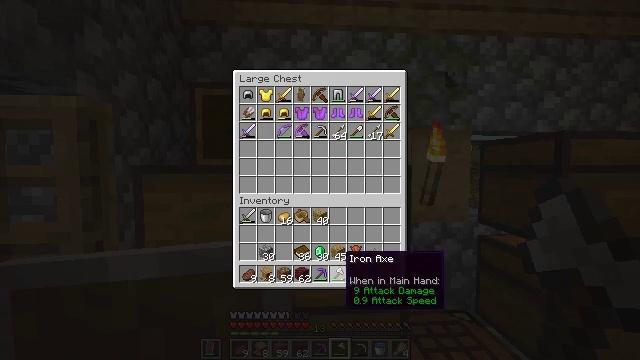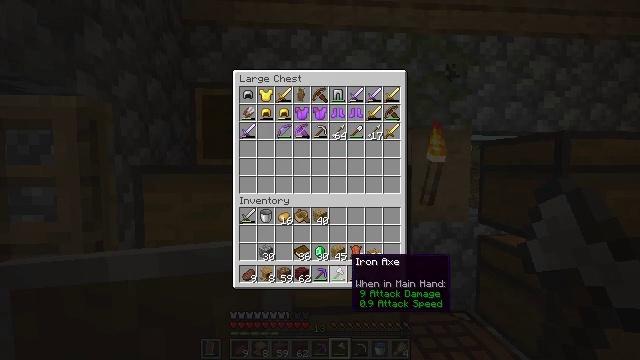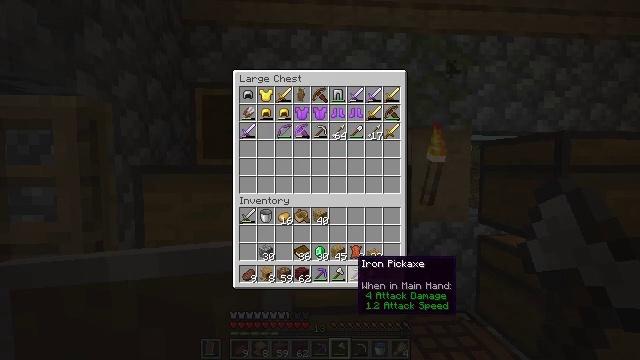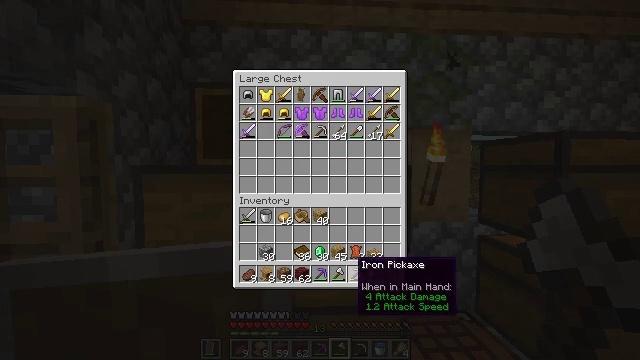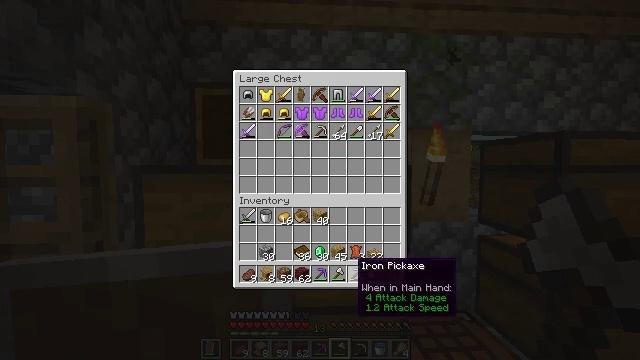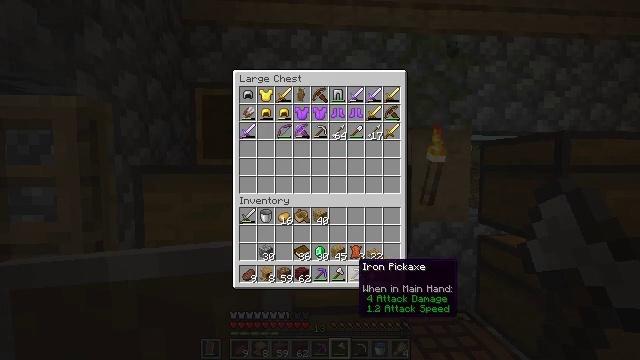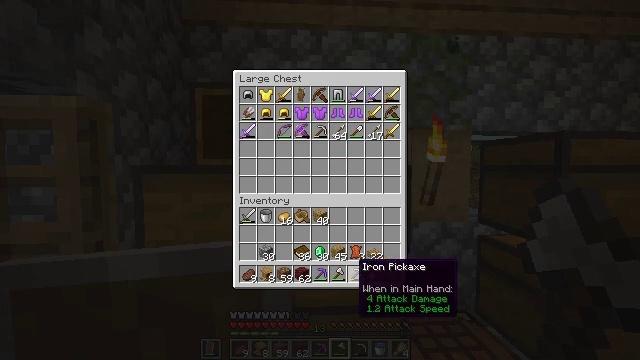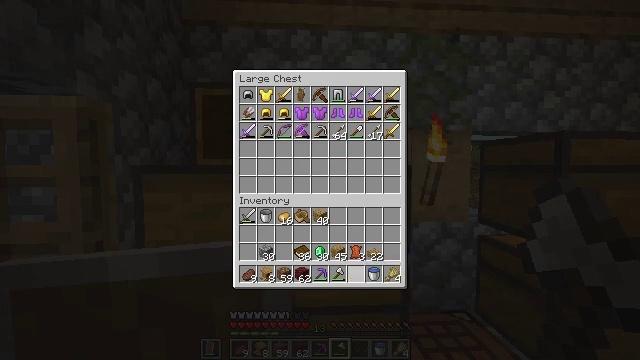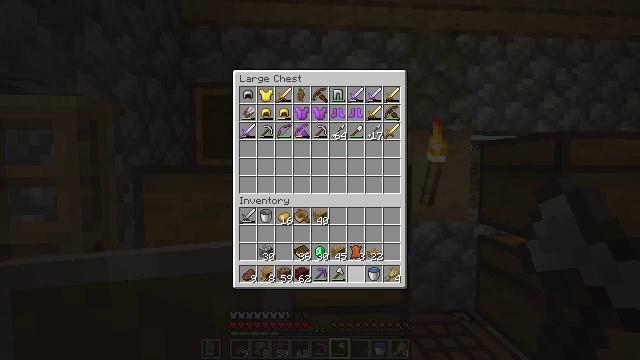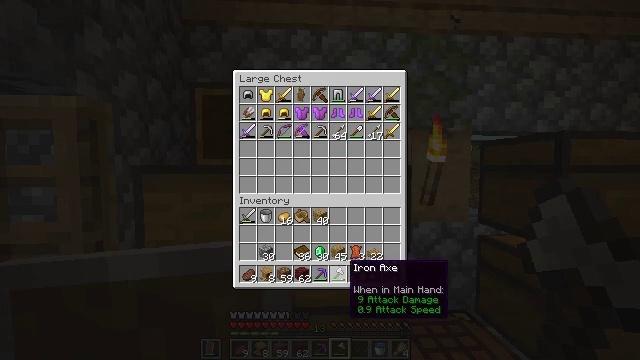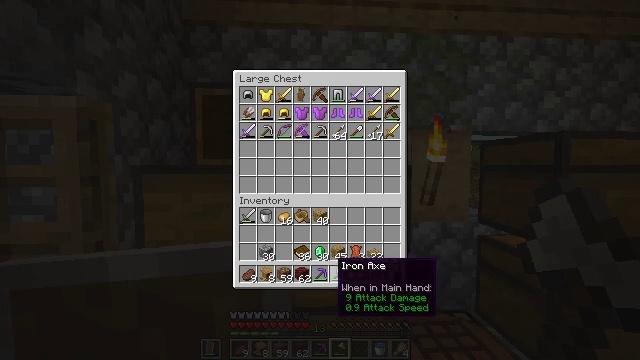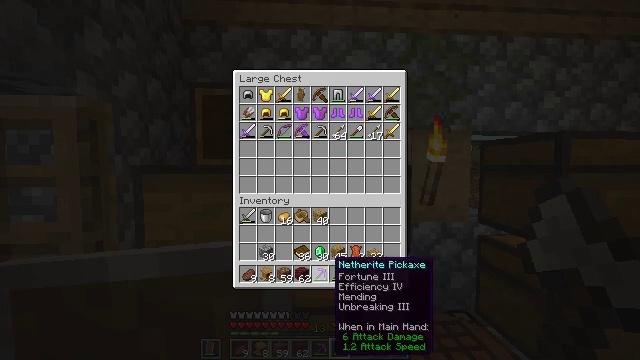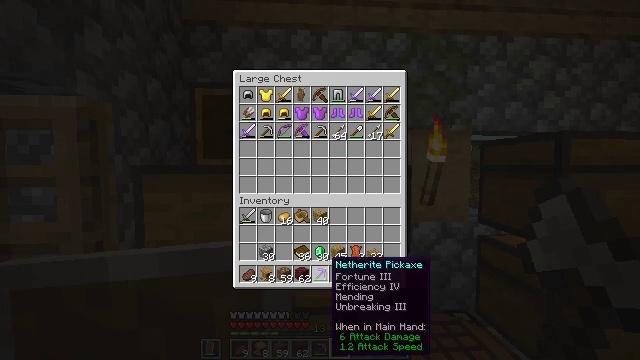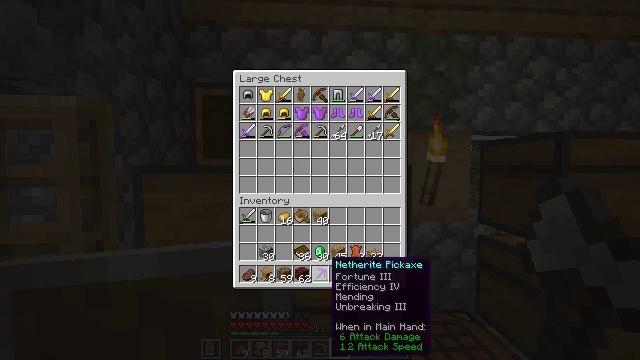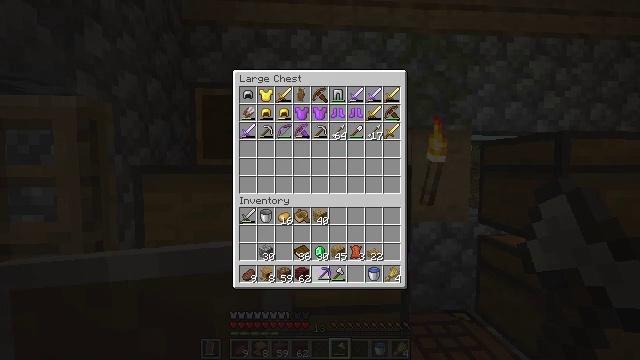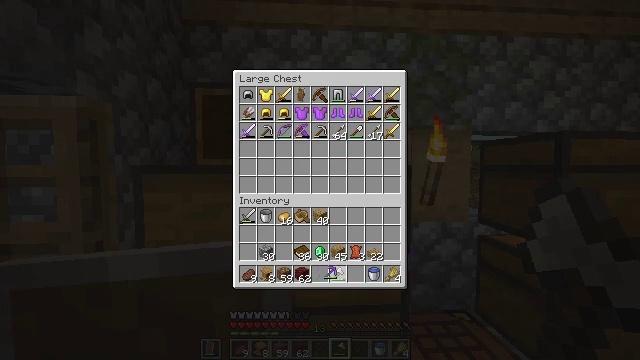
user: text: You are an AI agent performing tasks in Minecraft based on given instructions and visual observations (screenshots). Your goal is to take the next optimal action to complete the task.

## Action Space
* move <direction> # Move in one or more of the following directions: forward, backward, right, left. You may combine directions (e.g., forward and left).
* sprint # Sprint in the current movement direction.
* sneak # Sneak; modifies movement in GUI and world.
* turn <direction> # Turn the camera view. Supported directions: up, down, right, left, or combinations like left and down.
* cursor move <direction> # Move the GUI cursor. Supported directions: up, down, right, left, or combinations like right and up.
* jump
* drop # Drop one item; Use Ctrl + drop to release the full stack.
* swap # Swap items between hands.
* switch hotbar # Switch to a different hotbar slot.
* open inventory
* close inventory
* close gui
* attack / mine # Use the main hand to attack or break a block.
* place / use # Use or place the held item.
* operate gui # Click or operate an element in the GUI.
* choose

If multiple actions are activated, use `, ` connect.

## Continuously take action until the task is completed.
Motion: motion action
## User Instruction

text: Break the cobblestone to create a path.
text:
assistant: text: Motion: no_op
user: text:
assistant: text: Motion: no_op
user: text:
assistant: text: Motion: no_op
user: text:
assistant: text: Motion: sneak
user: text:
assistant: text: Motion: sneak
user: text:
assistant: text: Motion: sneak
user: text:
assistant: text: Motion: sneak, use / place
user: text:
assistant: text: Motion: sneak, use / place
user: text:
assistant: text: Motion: sneak, turn left
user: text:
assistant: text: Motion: sneak, turn left
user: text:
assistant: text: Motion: sneak
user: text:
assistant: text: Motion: no_op
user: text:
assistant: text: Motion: no_op
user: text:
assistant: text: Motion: attack / mine
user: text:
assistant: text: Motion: attack / mine
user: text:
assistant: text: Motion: turn right
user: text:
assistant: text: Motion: turn right
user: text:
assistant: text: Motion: no_op
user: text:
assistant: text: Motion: no_op
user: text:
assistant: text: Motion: attack / mine
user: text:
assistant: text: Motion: attack / mine
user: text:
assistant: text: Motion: no_op
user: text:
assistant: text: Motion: no_op
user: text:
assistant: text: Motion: no_op
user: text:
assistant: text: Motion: close inventory
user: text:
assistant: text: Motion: close inventory
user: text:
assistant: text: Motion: turn left
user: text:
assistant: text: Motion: turn left and down
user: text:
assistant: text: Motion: move forward, turn left
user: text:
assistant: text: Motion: move forward, turn left and up